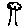
Label: tree